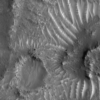
Label: not_dusty